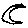
Label: moon